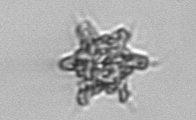
Label: Dictyocha